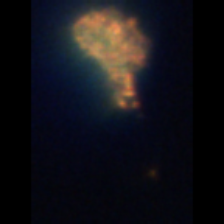
Taxon: Unknown_detritus
Group: Unknown